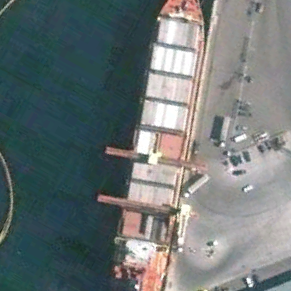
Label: Container_ship